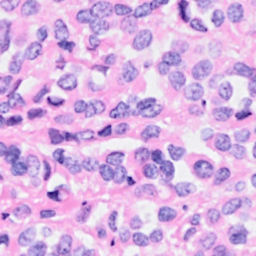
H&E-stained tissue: Breast